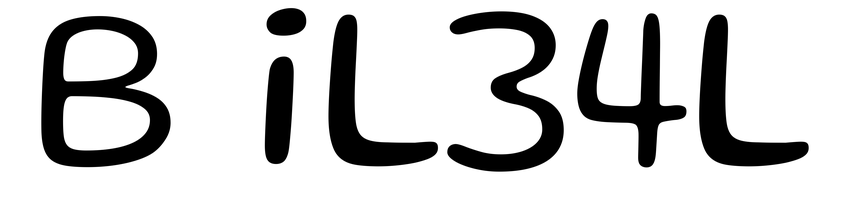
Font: Gluten_Light